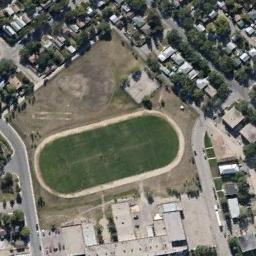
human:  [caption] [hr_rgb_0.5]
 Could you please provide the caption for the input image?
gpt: There are many buildings next to the ground track field .

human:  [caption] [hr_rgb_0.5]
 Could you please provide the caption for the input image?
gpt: To the left of the track is the green field .

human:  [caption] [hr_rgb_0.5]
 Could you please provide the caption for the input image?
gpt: The track and field is built on bare land, Next to the residential area and surrounded by a lot of vegetation .

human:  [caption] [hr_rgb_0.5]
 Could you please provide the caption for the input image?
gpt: The ground track field is surrounded by lots of trees and houses arranged neatly .

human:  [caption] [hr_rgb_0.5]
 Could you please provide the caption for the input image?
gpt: There are many buildings around the ground track field with a yellow track .